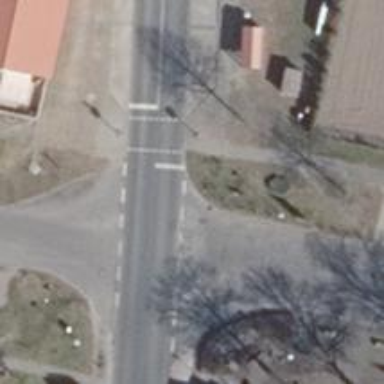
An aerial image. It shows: Footway.